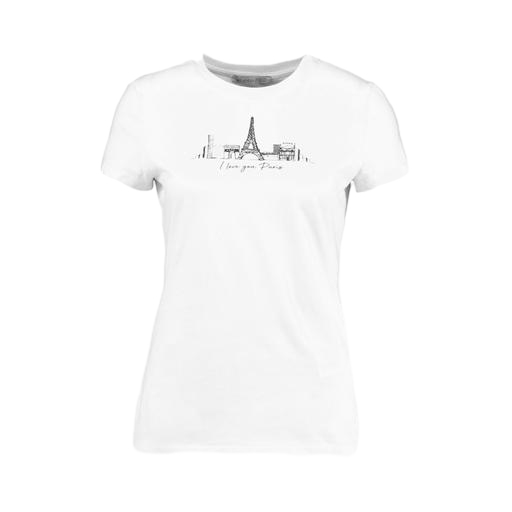
white paris print t-shirt, la vie paris motif tee, bonjour graphic t-shirt, white background